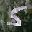
Label: 5